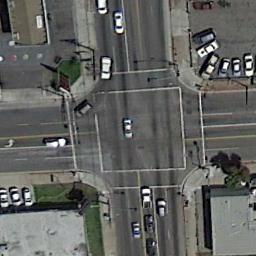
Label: intersection